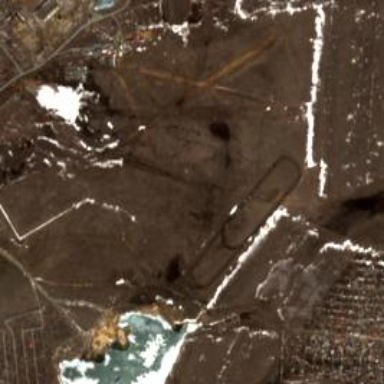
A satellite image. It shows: Airfield that serves as aerodrome.